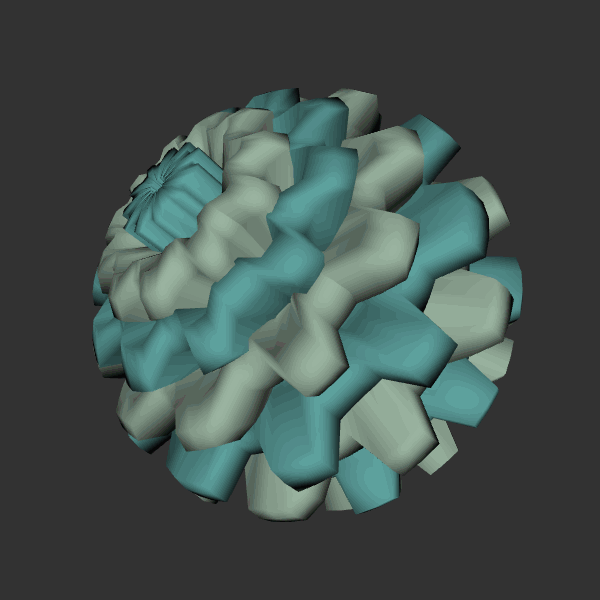
Background: dark